Interaction volume radius: 5 \u00c5
Interaction volume height: 20 \u00c5
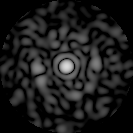
Disorder parameter: 0.8186